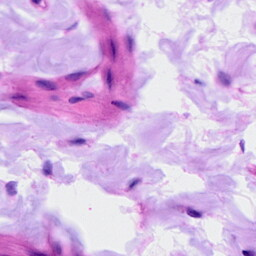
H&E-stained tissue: Ovarian